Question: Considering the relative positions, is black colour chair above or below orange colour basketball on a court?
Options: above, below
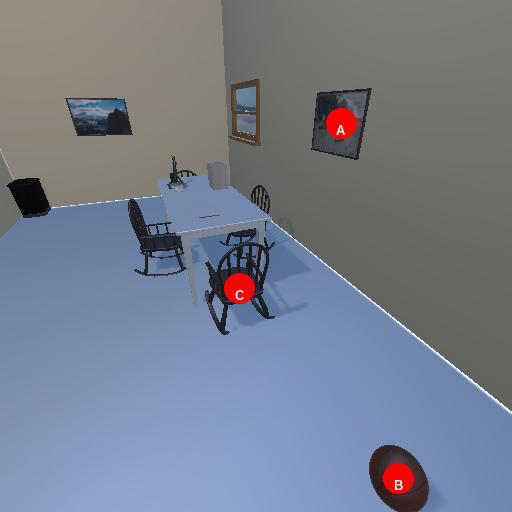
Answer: above